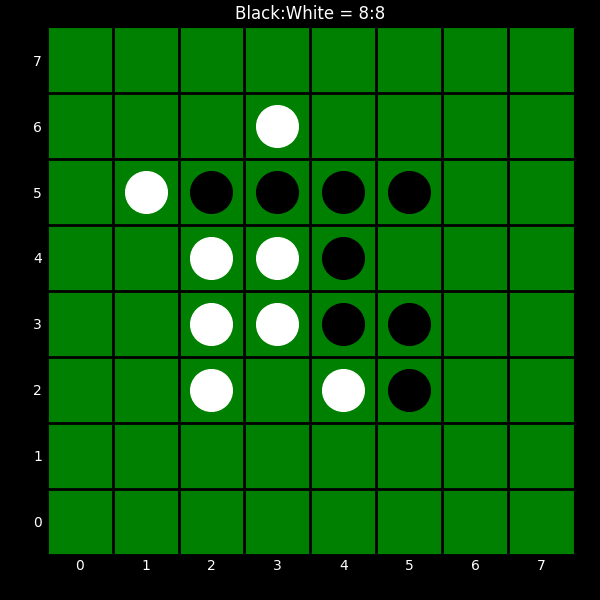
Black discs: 8
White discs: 8